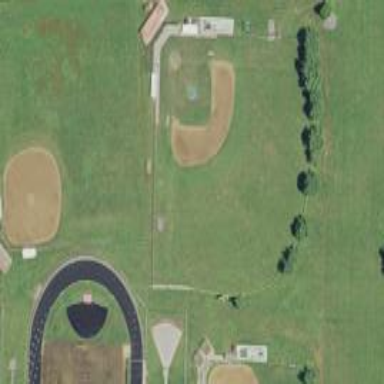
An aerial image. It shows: Baseball pitch for leisure land.